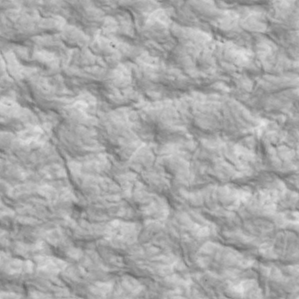
Label: non_frost